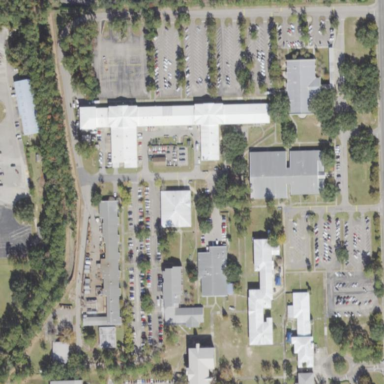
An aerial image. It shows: College.